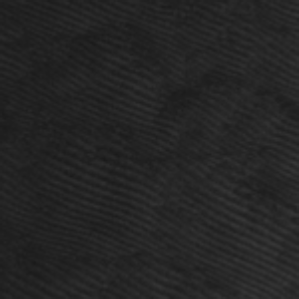
Label: frost